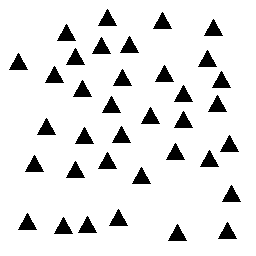
Squares: 0
Triangles: 36
Stars: 0
Total shapes: 36